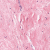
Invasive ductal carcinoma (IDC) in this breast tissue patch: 0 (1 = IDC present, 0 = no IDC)